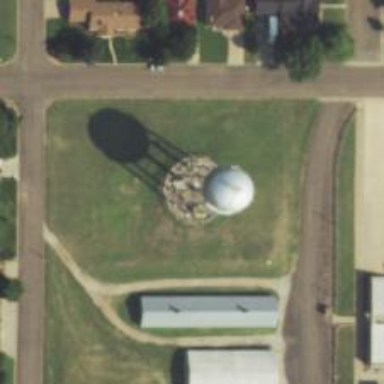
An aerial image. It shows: Water tower that is man-made.